Question: I'm having some difficulty with two aspects of formatting when using ggplot.
The first, I want to be able to add horizontal lines to each of the bars so that bars look like this:
<URL>
<URL>
The second, I want to change the position of tick labels so that they fall between each bar so that labels look like this

What I have so far:
'''
values=runif(50,0,20)
sex=rep(c("Male","Female"),25)
df=data.frame(values,sex)
label=c("","0-5","5-10","10-15","15-20")
sep=seq(0,20,5)
ggplot(df, aes(x = values,fill=sex))+geom_bar(binwidth=5,colour="black")+
scale_x_discrete(breaks=sep,labels=label,limits=sep)
'''
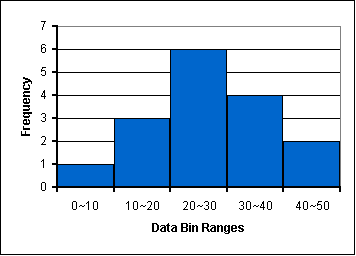
Answer: Nice description and reproducible example!
Axis labels centered on the bars are the default if your x-axis is a factor. Since you know your binwidths, just use 'cut' to do the binning for you:
'''
df$cutval <- cut(values, breaks = seq(0, 20, by = 5))
ggplot(df, aes(x = cutval, fill = sex)) +
geom_bar(colour = "black", width = 1)
'''
To get the labels exactly as in your example, you can do a little regex editing:
'''
library(stringr)
# delete open parens and closing brackets
levels(df$cutval) <- str_replace_all(levels(df$cutval), "\(|\]", "")
# replace comma with tilde
levels(df$cutval) <- str_replace_all(levels(df$cutval), "\,", "~")
'''
yielding
'''
> levels(df$cutval)
[1] "0~5" "5~10" "10~15" "15~20"
'''

To get the boxes (all those horizontal lines), you can use a grouping variable (we'll need to reorder first). Can't say I love the look but here it is:
'''
df <- df[order(df$cutval, df$sex), ]
df$id <- 1:nrow(df)
ggplot(df, aes(x = cutval, fill=sex, group = id)) +
geom_bar(colour = "black", width = 1)
'''